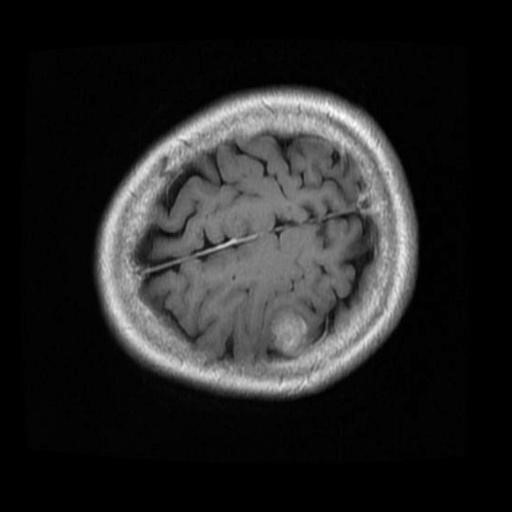
Label: brain_menin